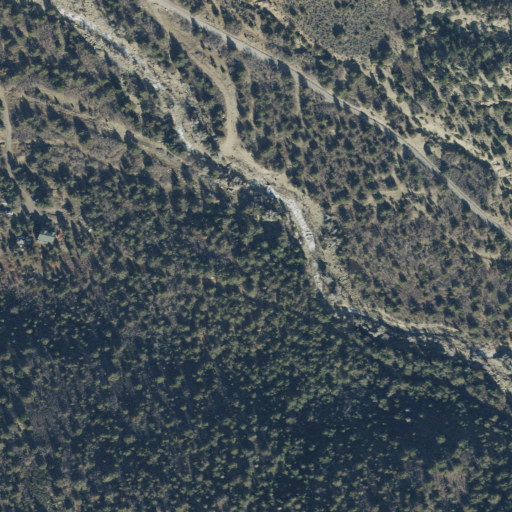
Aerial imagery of valley in Utah named Canal Canyon containing evergreen forest, shrub, open development, and low intensity development